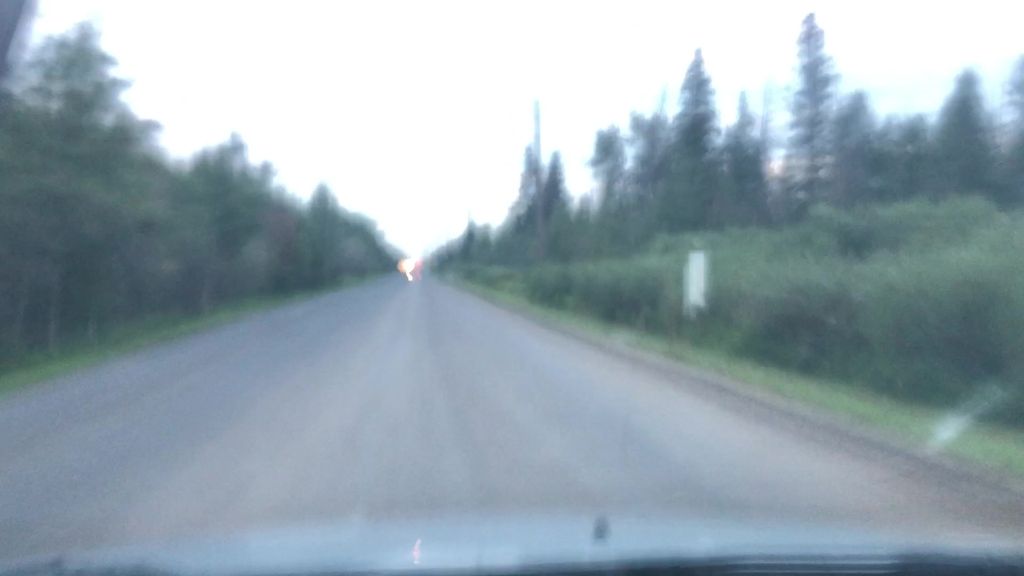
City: edmonton